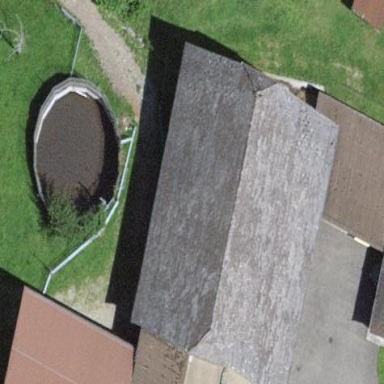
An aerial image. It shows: Farm building.